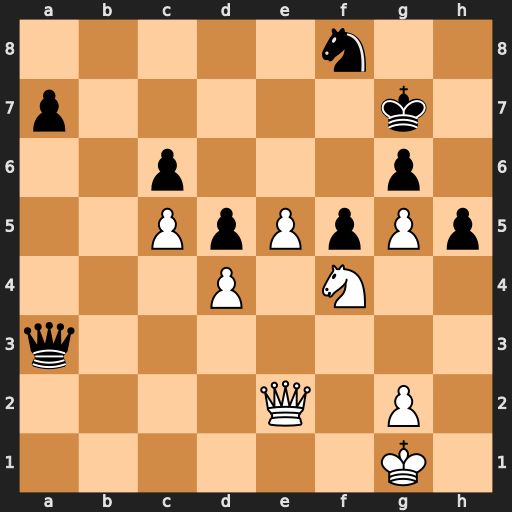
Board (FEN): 5n2/p5k1/2p3p1/2PpPpPp/3P1N2/q7/4Q1P1/6K1
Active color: w
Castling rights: -
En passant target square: -
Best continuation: Qe1 Qb2 e6 Qxd4+ Kh1